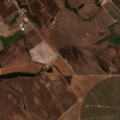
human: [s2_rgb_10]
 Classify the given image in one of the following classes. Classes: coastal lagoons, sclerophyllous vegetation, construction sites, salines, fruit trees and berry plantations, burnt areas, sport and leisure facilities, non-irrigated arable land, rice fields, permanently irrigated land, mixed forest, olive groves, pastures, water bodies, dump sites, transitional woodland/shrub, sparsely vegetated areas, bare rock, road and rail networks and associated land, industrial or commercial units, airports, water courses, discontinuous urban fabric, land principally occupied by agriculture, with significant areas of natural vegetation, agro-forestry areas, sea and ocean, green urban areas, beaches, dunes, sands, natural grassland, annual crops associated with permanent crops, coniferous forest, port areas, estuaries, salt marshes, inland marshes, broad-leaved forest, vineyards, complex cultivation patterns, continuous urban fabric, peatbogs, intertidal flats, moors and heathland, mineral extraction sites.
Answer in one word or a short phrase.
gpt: permanently irrigated land, pastures